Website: home-depot
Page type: account-selection
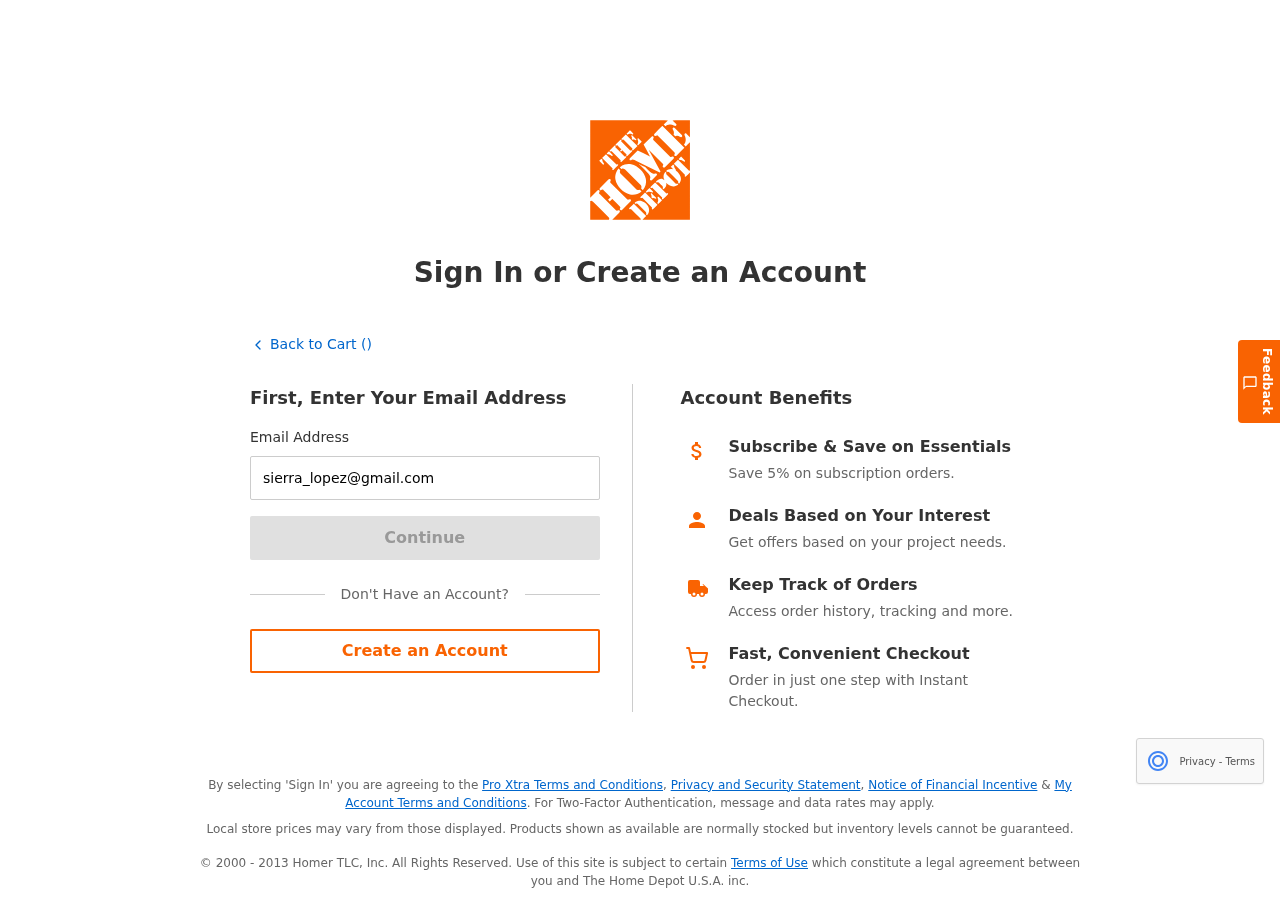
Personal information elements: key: PII_EMAIL
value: sierra_lopez@gmail.com